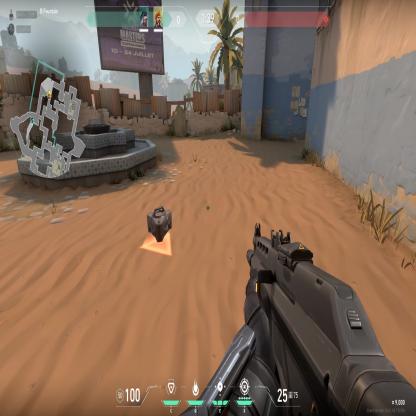
Label: dropped spike